一年级 · 计数
下面是某小学六 (1) 班学生最喜欢的户外运动的情况如下。（每人选一种）（13 分）

(1) 把结果整理在表中。( 3 分)

| 户外运动 | 打篮球 | 骑单车 | 跳绳 |
| :---: | :--- | :--- | :--- |
| 人数 |  |  |  |

（2）六 (1) 班一共有 ( ) 名学生, 其中喜欢（）的人最多, 喜欢 ( )的人最少。(第 1 空 2 分, 其余每空 1 分, 共 4 分)

（3）喜欢跳绳的学生比喜欢骑单车的学生多多少人？（3分）

答: 喜欢跳绳的学生比喜欢骑单车的学生多（）人。

（4）喜欢骑单车的学生比喜欢打篮球的学生少多少人？（3 分）

答: 喜欢骑单车的学生比喜欢打篮球的学生少 ( ) 人。
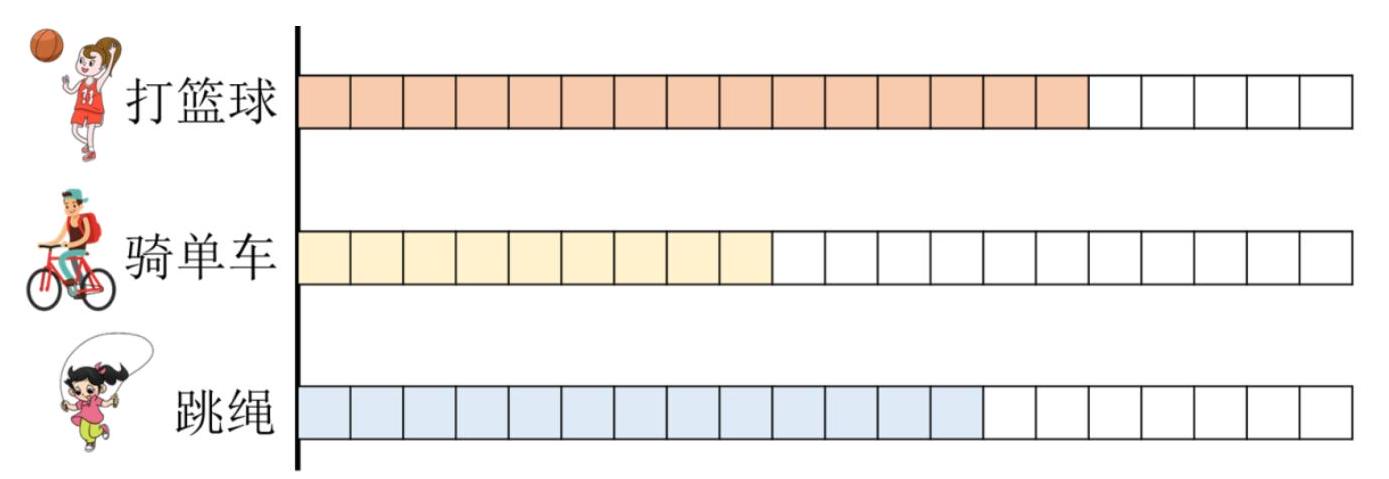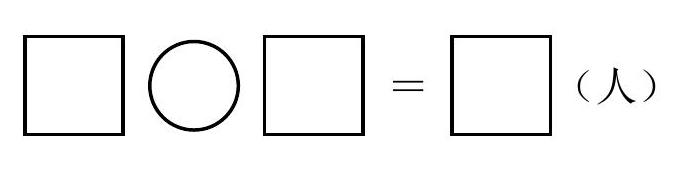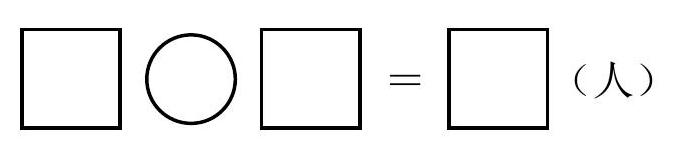
答案: 详解(1)

| 户外运动 打篮球 骑单车 跳绳 <br> 人数 15 9 13 <br> (2) $37 \quad$ 打篮球 骑单车   |
| :--- |

（3） $13-9=4$ (人) 答: 喜欢跳绳的学生比喜欢骑单车的学生多 4 人。

(4) $15-9=6$ (人) 答: 喜欢骑单车的学生比喜欢打篮球的学生少 6 人。